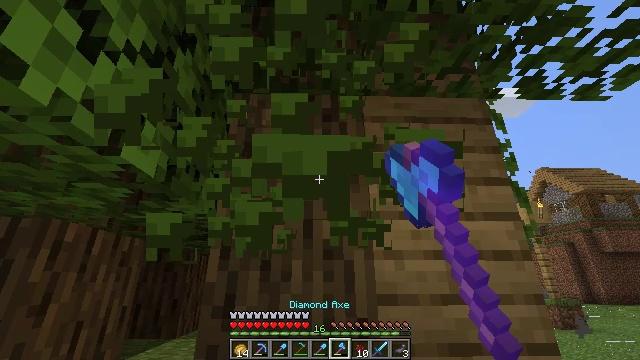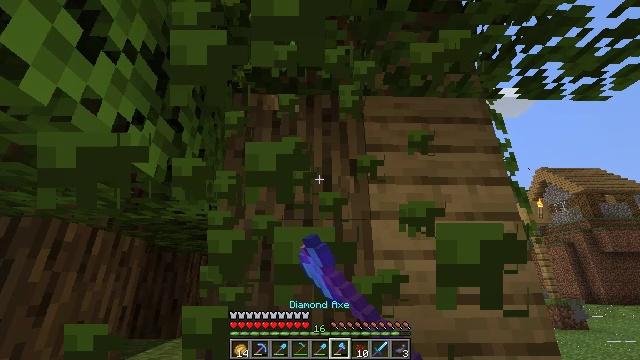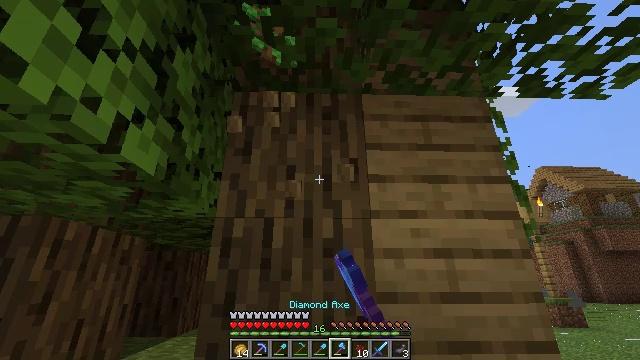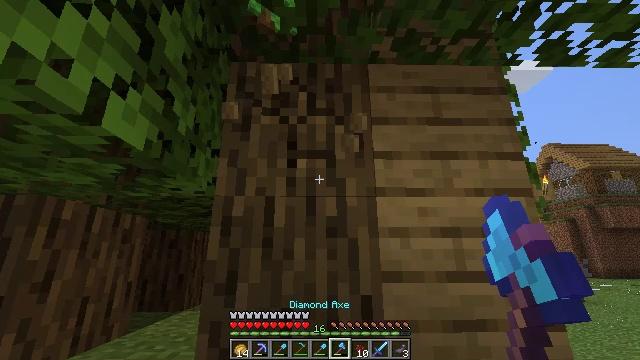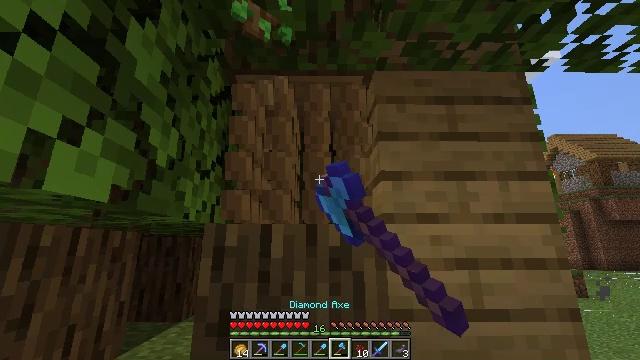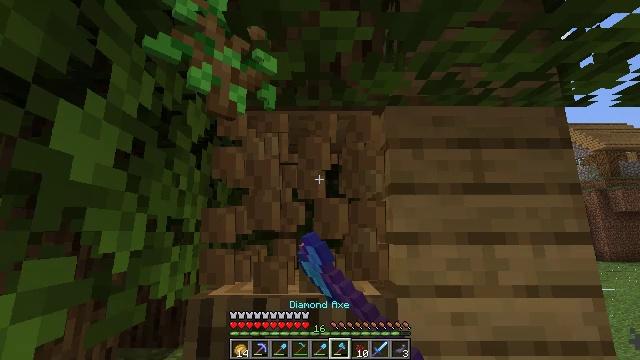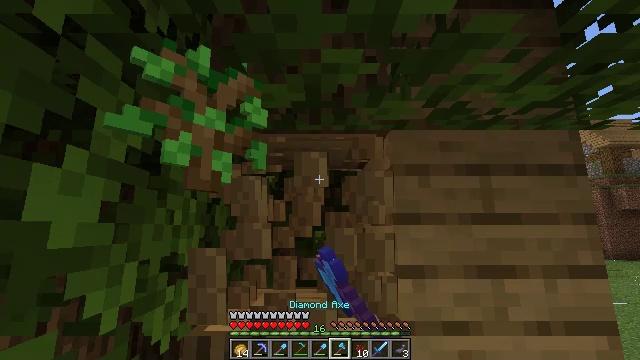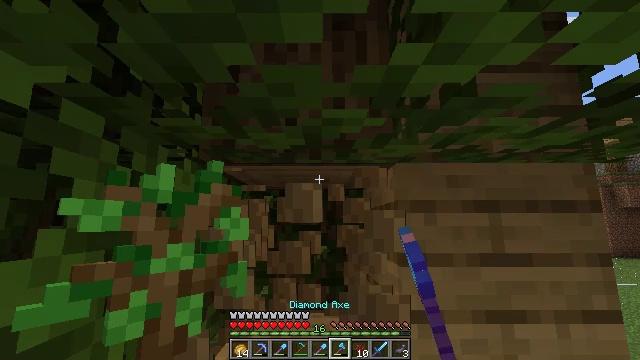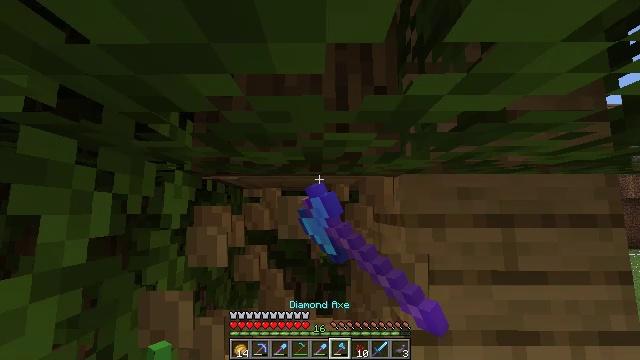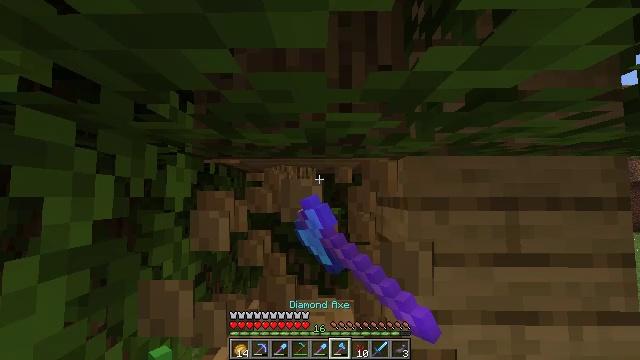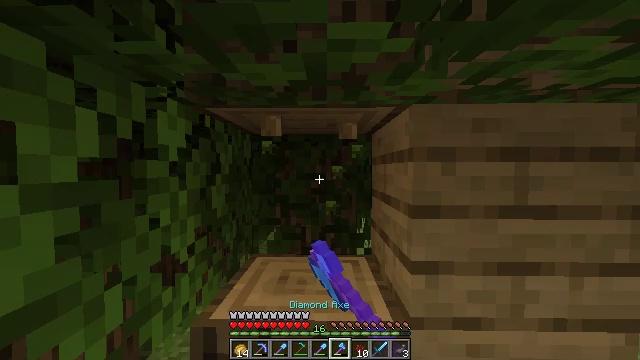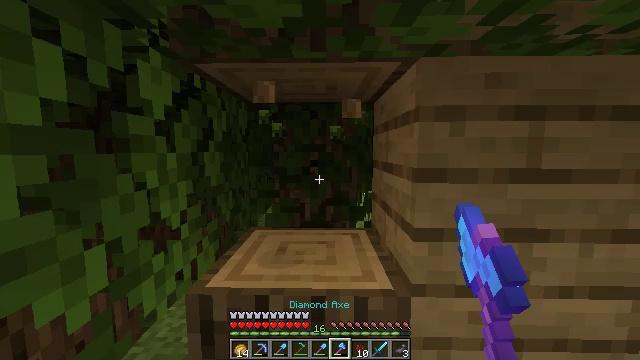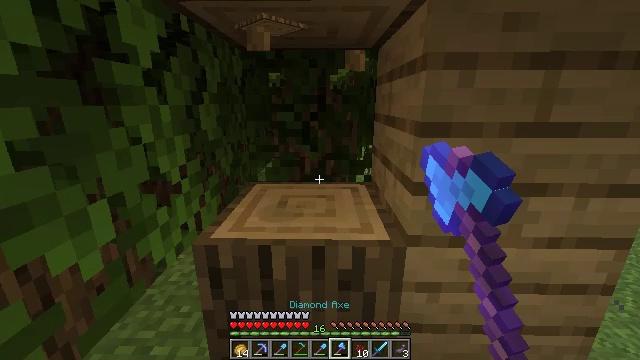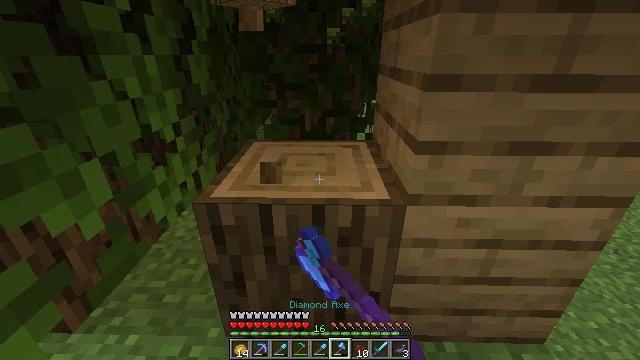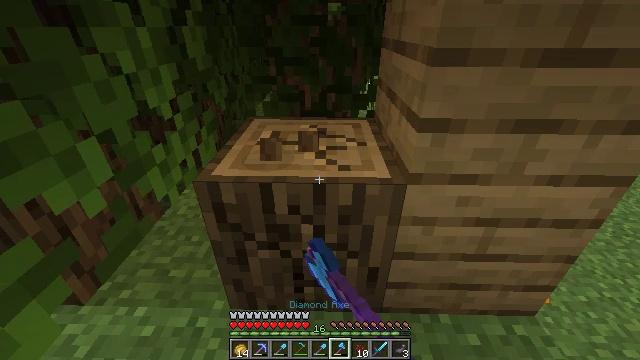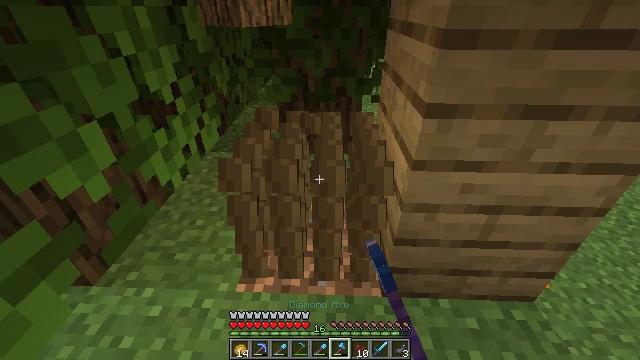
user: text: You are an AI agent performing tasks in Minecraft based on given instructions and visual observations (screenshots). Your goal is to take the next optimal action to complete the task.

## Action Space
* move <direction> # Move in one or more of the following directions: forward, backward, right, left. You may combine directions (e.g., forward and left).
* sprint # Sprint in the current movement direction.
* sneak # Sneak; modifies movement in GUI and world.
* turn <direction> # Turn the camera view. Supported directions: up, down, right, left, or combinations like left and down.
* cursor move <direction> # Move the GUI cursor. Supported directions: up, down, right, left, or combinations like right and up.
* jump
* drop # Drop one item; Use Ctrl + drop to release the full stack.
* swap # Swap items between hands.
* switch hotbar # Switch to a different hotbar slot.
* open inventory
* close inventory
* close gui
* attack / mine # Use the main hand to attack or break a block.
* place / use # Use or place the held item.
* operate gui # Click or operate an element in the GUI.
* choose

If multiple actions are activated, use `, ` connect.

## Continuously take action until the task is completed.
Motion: motion action
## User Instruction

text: Collect oak log for crafting.
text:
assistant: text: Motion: attack / mine
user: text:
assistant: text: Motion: attack / mine
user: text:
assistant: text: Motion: move forward, turn down, attack / mine
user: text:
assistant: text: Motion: move forward, turn down, attack / mine, jump
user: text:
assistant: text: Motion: move forward, turn down, attack / mine, jump
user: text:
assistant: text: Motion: move forward, attack / mine, jump
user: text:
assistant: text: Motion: move forward, turn down, attack / mine
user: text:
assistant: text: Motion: move forward, turn down, attack / mine
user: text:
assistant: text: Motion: turn down, attack / mine
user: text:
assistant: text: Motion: turn down, attack / mine
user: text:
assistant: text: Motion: turn down, attack / mine
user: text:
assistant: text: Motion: turn down, attack / mine
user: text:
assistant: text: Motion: turn down, attack / mine
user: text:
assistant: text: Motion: turn down, attack / mine
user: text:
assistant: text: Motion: turn down, attack / mine
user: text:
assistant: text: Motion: attack / mine
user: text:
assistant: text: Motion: attack / mine
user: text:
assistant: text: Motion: attack / mine
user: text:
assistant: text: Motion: attack / mine
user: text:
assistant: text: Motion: attack / mine
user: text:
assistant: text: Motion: move forward, attack / mine
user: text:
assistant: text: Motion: move forward, turn up, attack / mine
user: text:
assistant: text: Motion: move forward, turn up, attack / mine
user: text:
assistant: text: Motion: move forward, turn up, attack / mine
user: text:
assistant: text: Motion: move forward, turn right and up, attack / mine
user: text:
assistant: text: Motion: move forward, turn up, attack / mine
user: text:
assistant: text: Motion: turn up, attack / mine
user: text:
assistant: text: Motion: turn up, attack / mine
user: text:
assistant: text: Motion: turn up, attack / mine
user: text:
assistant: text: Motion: turn up, attack / mine